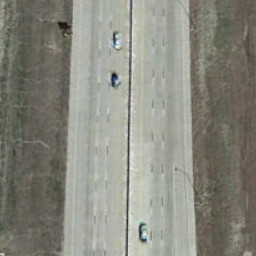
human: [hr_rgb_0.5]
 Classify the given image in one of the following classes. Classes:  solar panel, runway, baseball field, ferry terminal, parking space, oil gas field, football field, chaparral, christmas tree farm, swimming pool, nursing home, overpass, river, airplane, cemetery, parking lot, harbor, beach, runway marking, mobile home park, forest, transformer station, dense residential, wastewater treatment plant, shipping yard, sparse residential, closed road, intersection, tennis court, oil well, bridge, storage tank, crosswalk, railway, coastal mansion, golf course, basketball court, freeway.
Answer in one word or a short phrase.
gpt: freeway